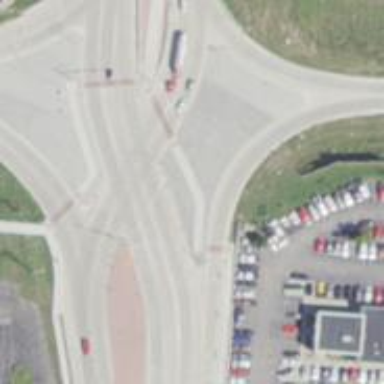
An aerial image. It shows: Motorway link at Diverging Diamond Interchange (DDI).